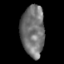
Tissue: skin
Cell type: Epithelial cells
Senescence score: 0.2735
Nuclear area (px): 1176
Mean DAPI intensity: 114.389